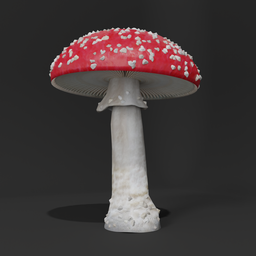
Label: nature